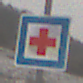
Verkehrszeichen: ErsteHilfe
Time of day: Midday
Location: Outdoor (Nature)
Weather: Overcast
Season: Winter
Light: Natural